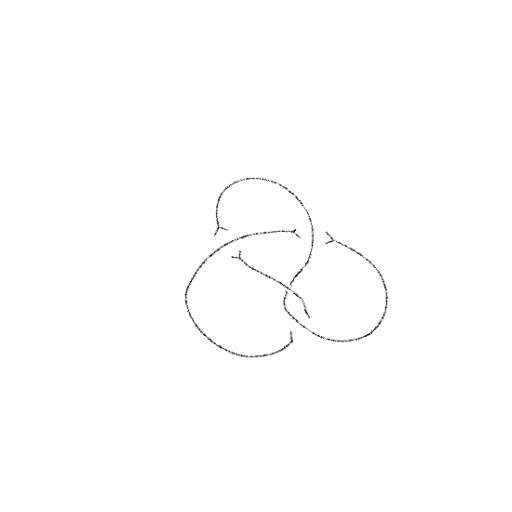
Crossing number: 4